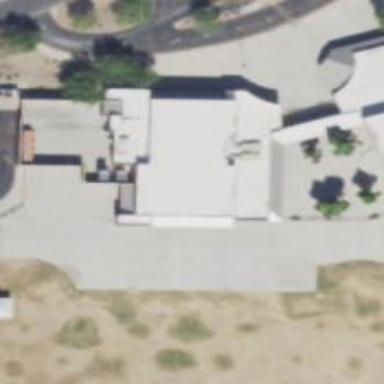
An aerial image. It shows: School building.